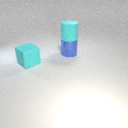
large blue metal cylinder below large cyan rubber cylinder